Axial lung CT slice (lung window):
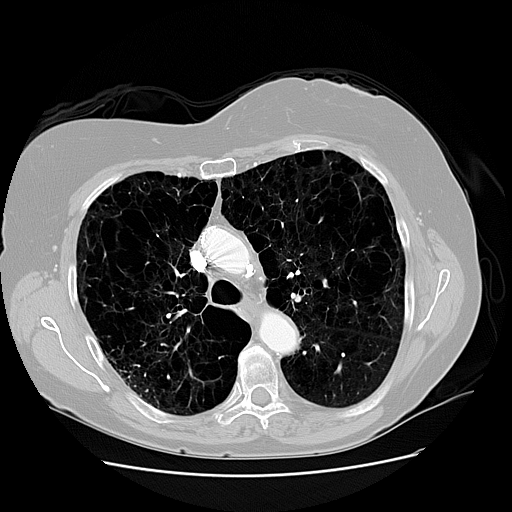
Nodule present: no